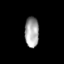
Tissue: skin
Cell type: Fibroblasts
Senescence score: 0.8103
Nuclear area (px): 418
Mean DAPI intensity: 164.354